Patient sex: M
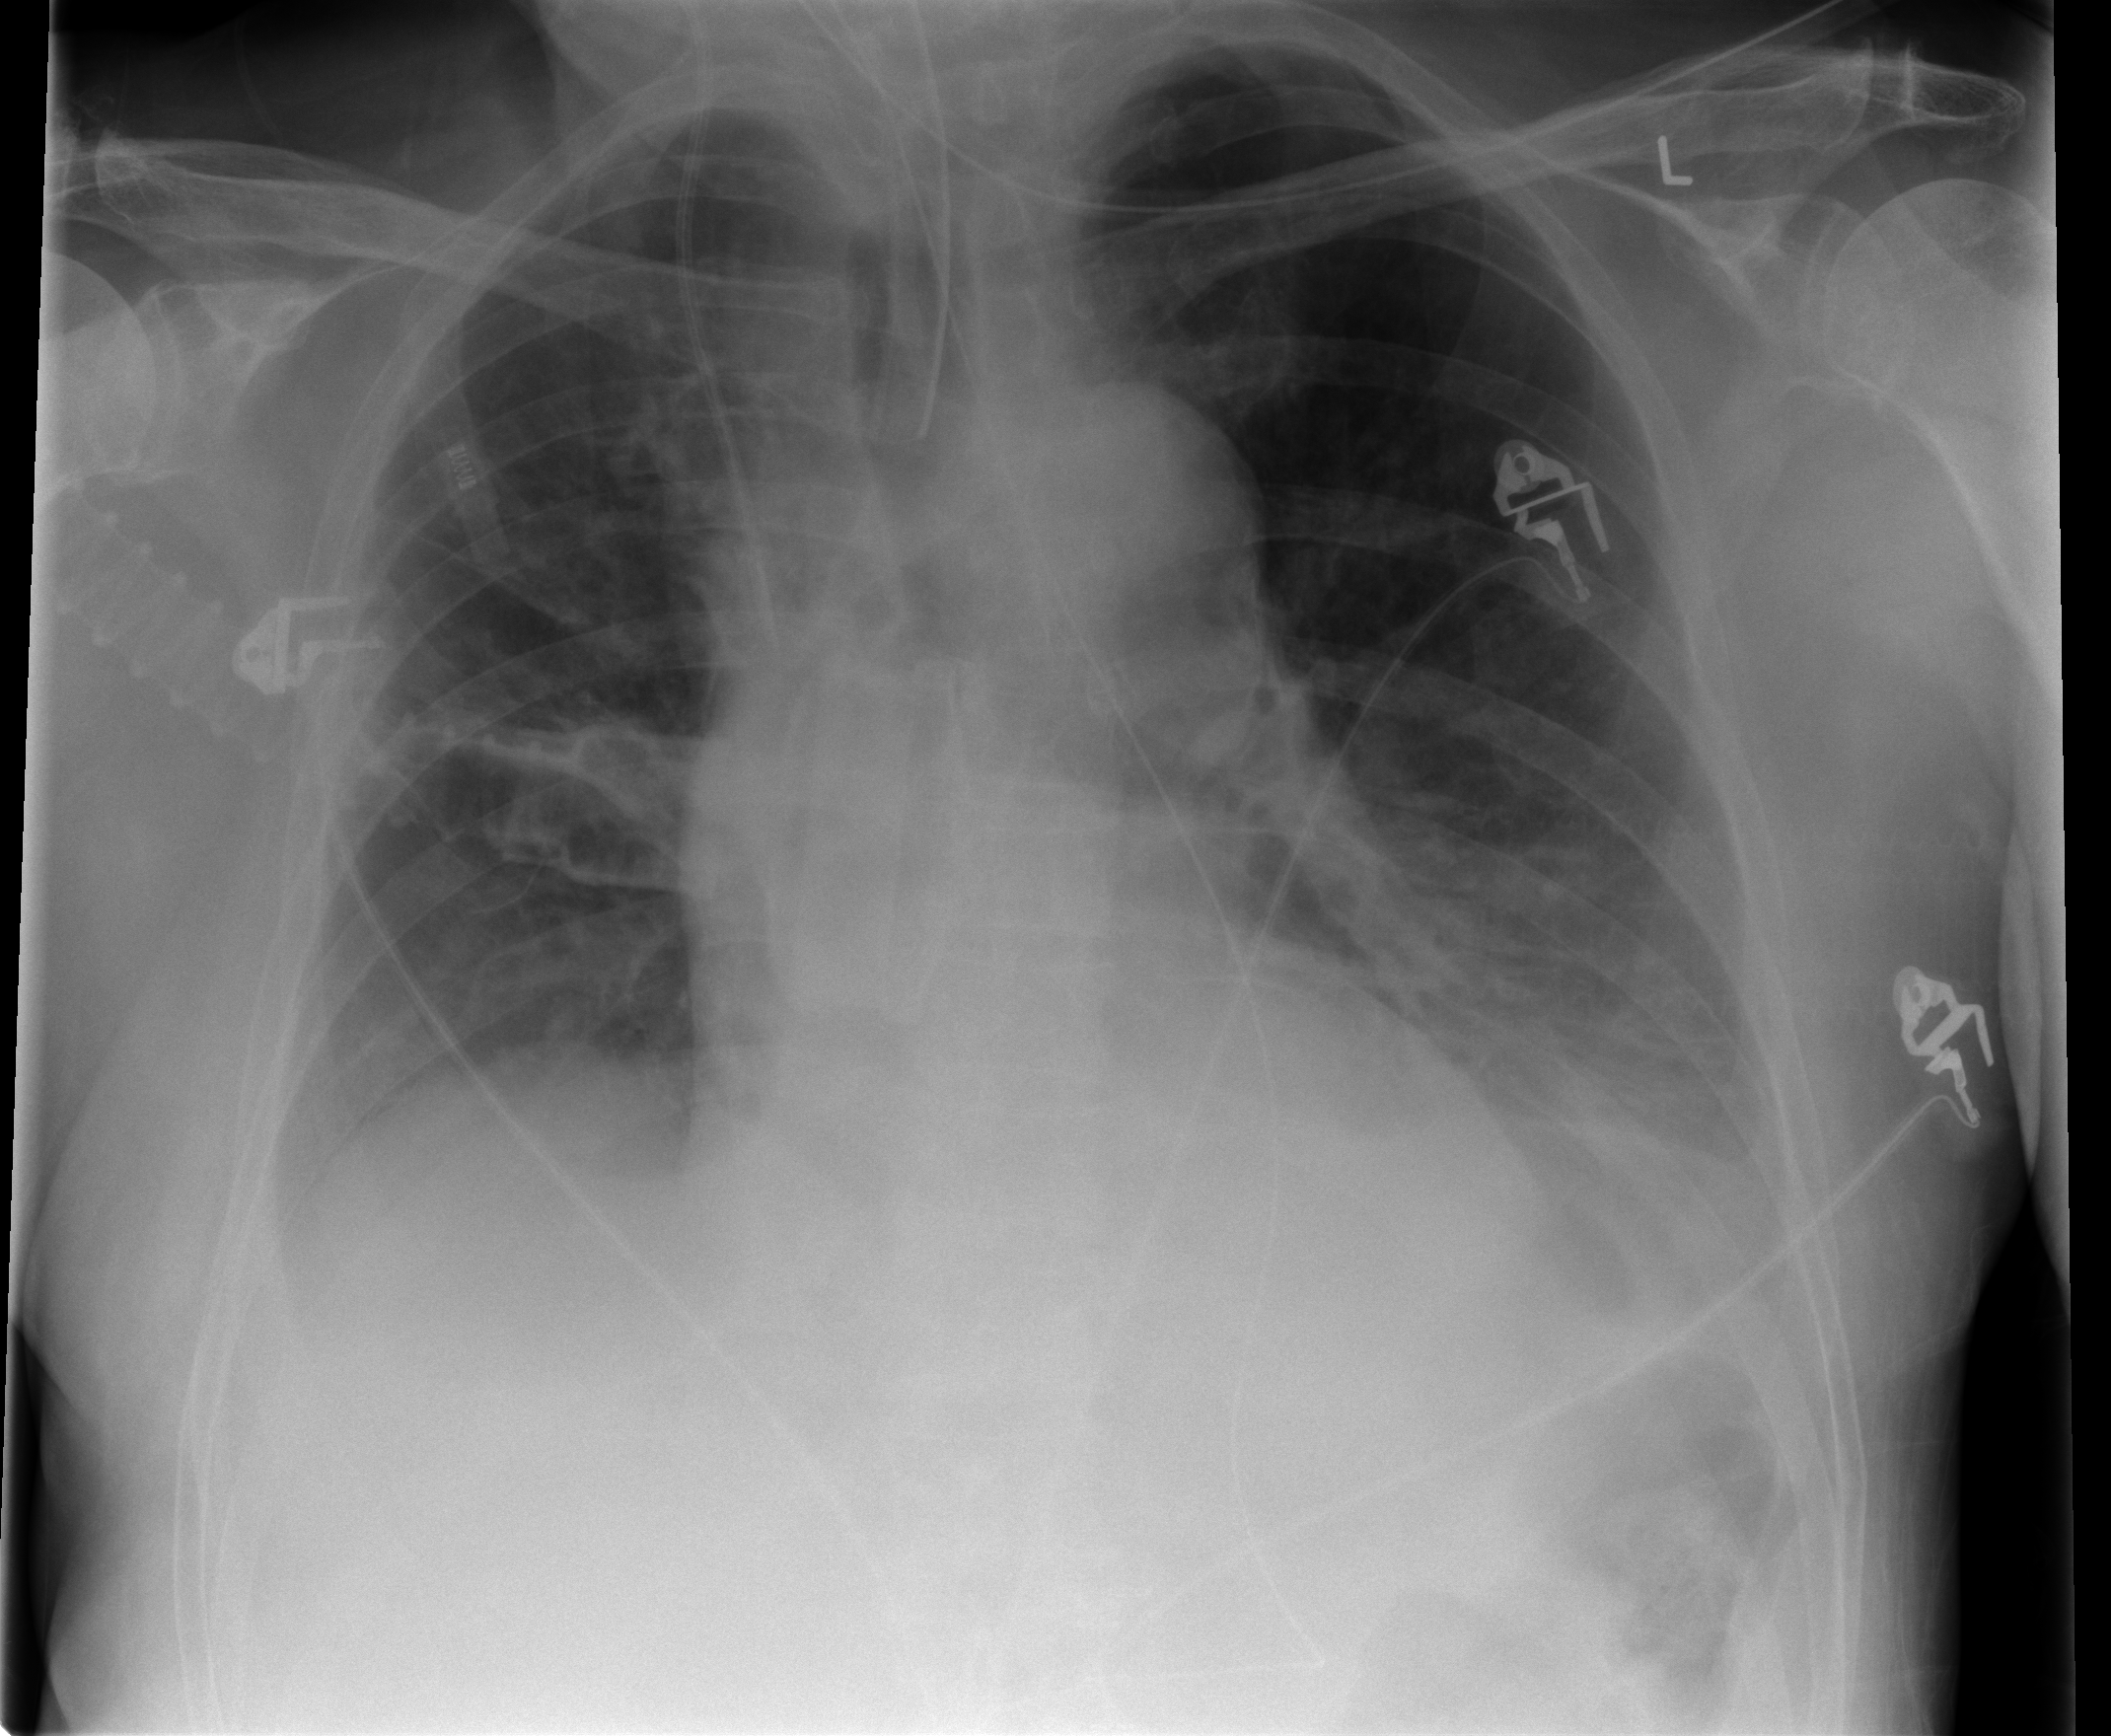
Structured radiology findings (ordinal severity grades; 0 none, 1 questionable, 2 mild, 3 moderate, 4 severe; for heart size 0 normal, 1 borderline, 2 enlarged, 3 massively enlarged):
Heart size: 2
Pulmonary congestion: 0
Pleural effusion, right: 2
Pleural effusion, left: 2
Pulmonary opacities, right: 0
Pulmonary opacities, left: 0
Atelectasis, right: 2
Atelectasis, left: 0